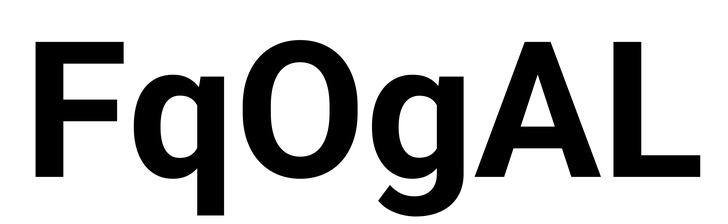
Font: Roboto_Bold